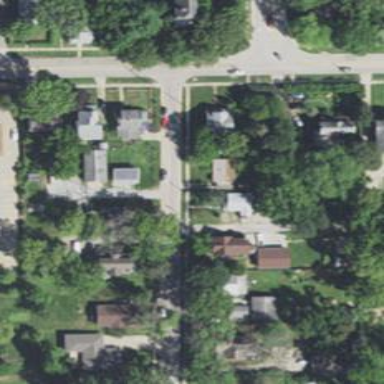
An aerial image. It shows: Residential road with sidewalk on the left.